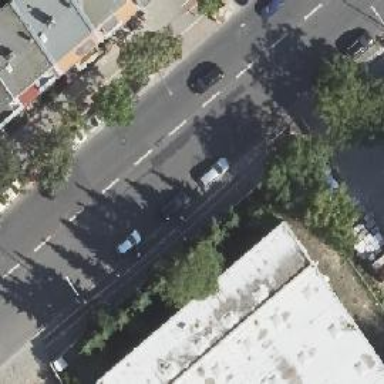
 featuring sidewalks on both sides and cycle track."